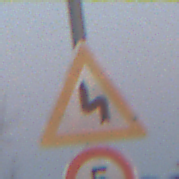
Verkehrszeichen: DoppelkurveZunaechstLinks
Zusatzzeichen unten: Geschwindigkeit5
Umgebung: Outdoor, Nature
Tageszeit: SunriseSunset
Wetter: Clear
Licht: Natural
Jahreszeit: NotSpecified
Kontrast: LowContrast